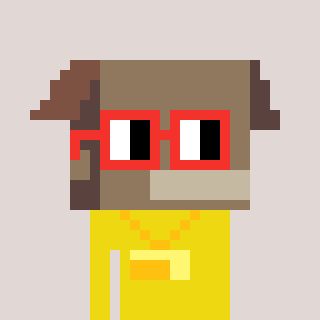
a pixel art character with square red glasses, a box-shaped head and a yellow-colored body on a warm background